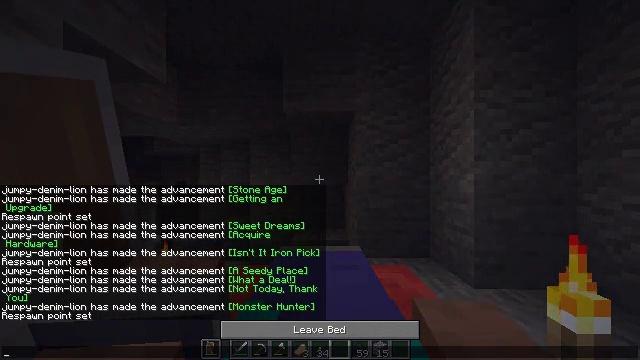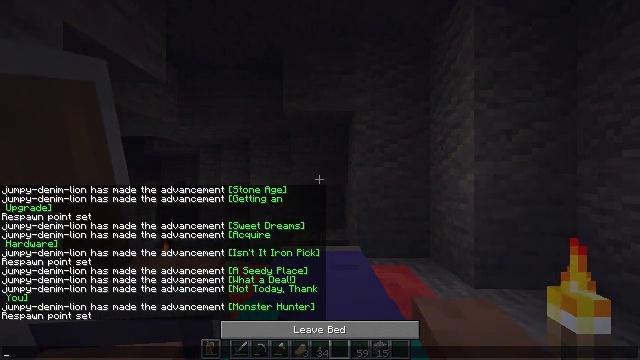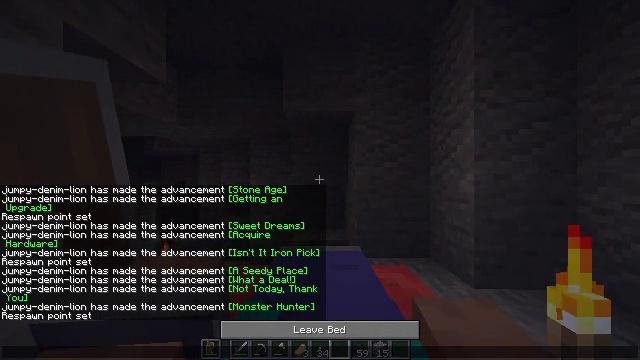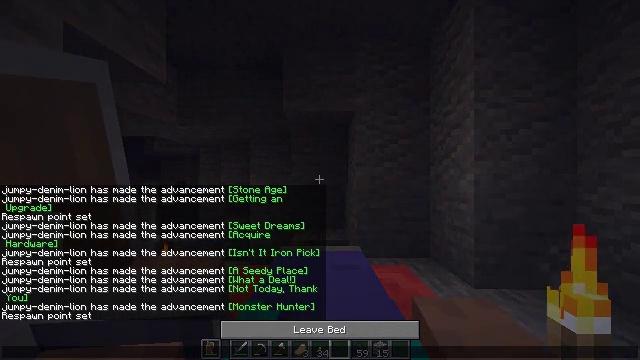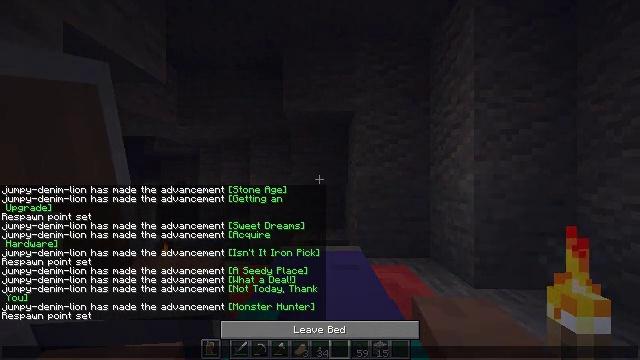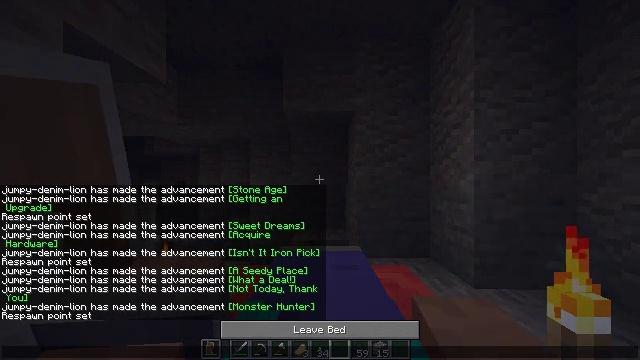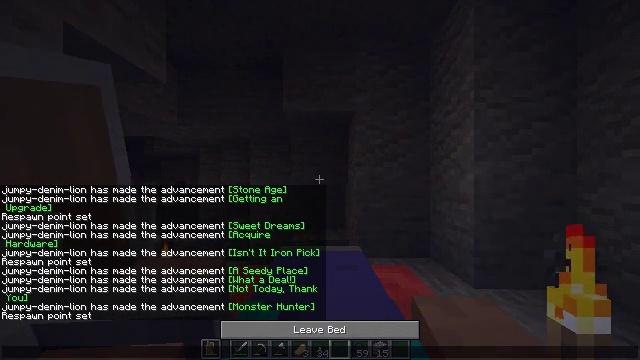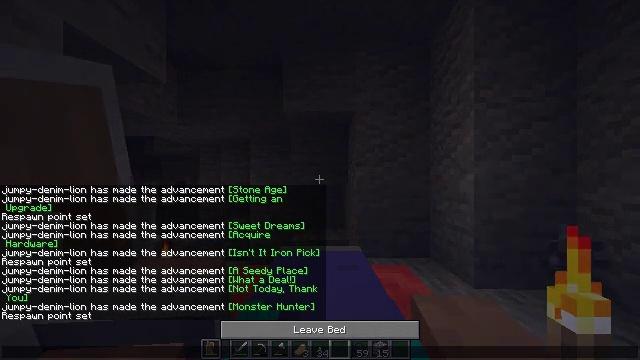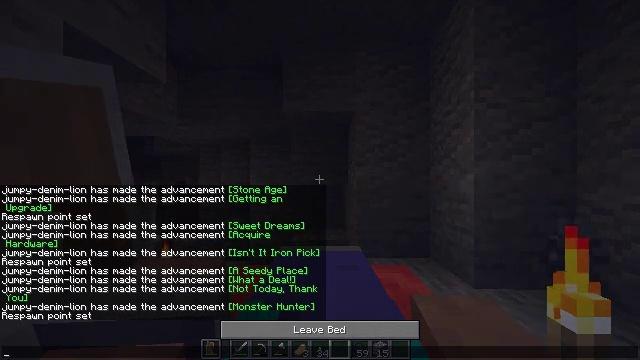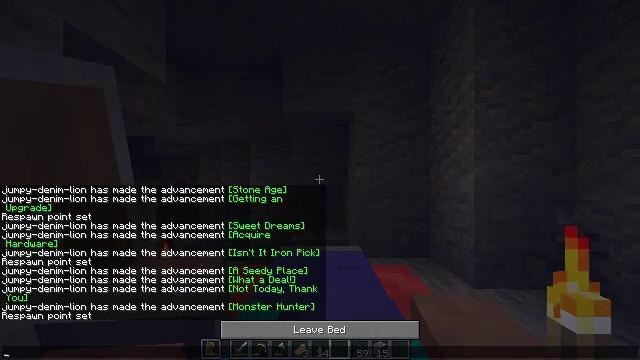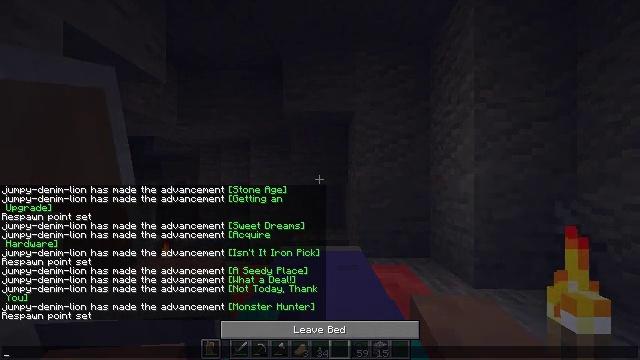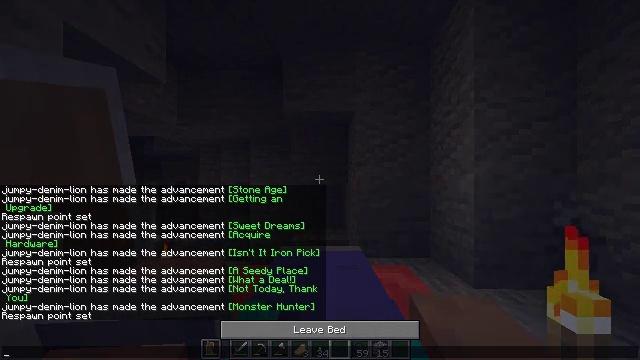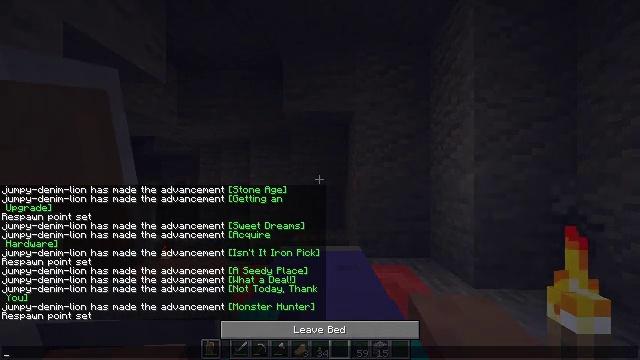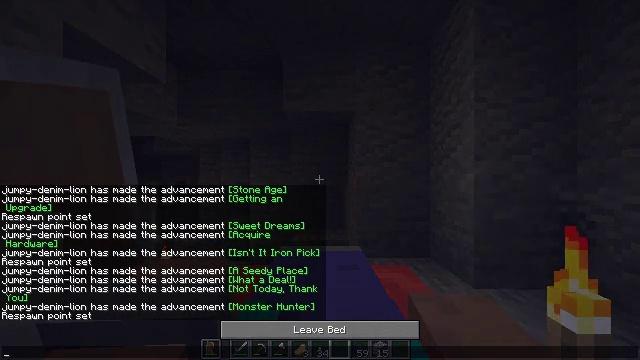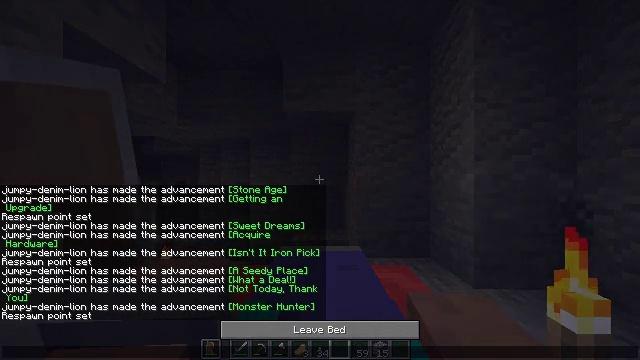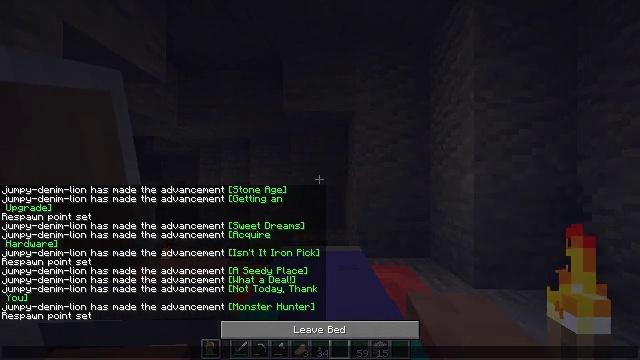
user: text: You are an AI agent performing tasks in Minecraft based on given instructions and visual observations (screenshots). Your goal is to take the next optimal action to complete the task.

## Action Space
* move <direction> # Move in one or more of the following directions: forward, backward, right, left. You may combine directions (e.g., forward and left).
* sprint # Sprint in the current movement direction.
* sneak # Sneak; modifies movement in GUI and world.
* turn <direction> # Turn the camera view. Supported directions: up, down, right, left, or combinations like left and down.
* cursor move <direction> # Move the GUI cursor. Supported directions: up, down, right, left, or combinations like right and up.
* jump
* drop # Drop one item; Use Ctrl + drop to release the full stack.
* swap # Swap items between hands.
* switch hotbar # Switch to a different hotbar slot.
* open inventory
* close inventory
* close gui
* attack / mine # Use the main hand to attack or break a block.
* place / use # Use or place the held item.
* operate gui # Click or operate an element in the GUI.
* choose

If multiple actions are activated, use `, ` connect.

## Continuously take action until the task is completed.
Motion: motion action
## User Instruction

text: Break the red bed to move it.
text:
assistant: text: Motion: no_op
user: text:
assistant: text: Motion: no_op
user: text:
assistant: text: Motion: no_op
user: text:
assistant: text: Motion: no_op
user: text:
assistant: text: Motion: no_op
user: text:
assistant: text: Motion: no_op
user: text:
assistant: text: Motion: no_op
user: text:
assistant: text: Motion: no_op
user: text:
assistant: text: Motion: no_op
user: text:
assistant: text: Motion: no_op
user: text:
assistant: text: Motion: no_op
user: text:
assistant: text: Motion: no_op
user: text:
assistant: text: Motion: no_op
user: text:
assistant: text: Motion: no_op
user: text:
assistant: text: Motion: no_op
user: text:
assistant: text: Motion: no_op
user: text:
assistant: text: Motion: no_op
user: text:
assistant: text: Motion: no_op
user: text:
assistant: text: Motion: no_op
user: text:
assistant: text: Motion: no_op
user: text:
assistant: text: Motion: no_op
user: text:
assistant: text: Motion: no_op
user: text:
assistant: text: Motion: no_op
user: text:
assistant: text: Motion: no_op
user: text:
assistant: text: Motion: no_op
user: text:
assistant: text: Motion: no_op
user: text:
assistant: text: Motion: no_op
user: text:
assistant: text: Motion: no_op
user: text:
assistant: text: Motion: no_op
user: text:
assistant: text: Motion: no_op